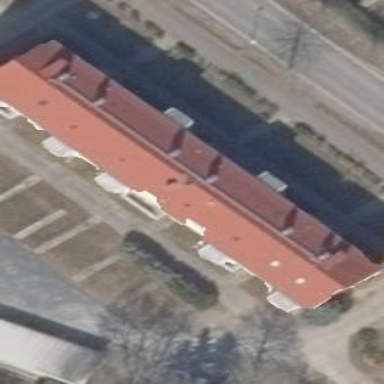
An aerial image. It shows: Gabled building.